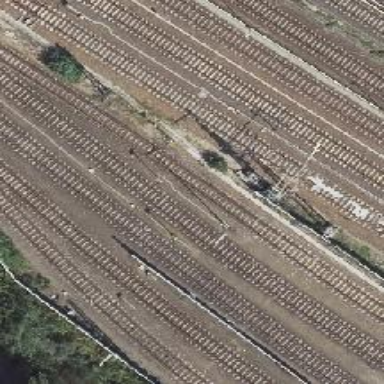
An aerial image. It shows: Railway signal.